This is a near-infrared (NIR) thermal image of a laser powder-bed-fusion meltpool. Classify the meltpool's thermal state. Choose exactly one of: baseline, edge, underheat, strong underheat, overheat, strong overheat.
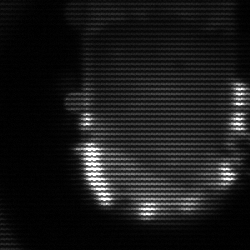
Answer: baseline